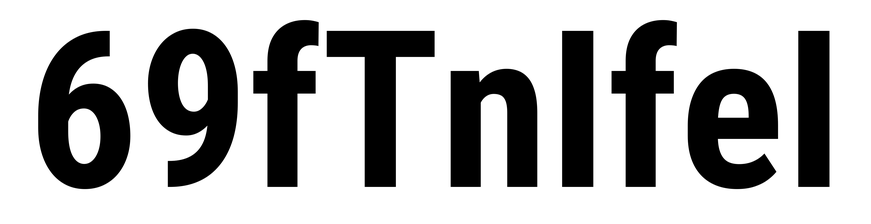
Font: Roboto_Condensed_Bold